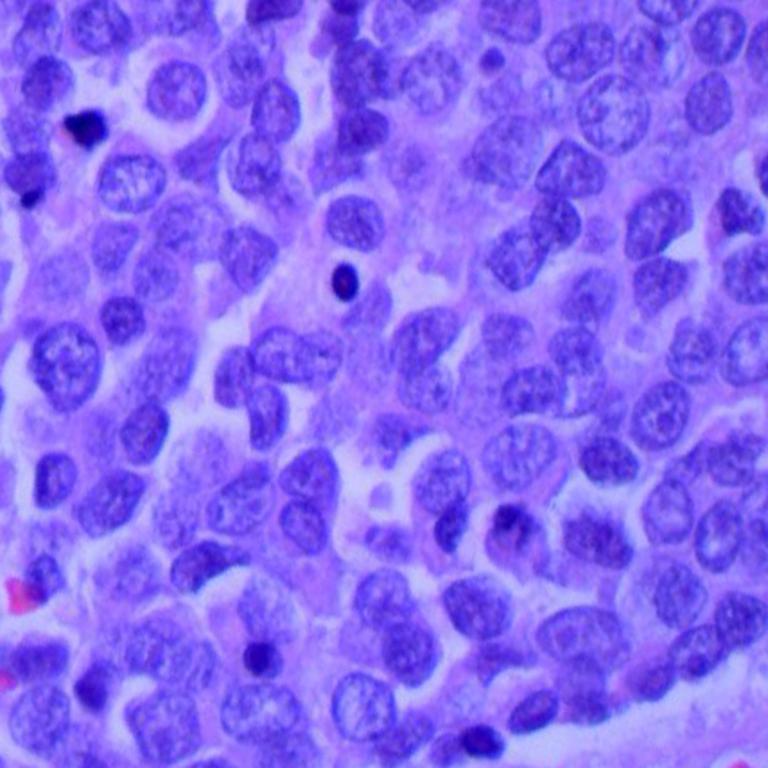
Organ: lung
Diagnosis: squamous carcinomas